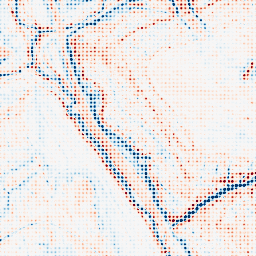
Category: edge_preserving
Decomposition family: anisotropic_diffusion
Decomposition parameters: iterations: 50
kappa: 50
gamma: 0.1
Upsampling method: sinc_hamming
Upsampling parameters: scale: 8
kernel_size: 4
Upsampling scale: 8